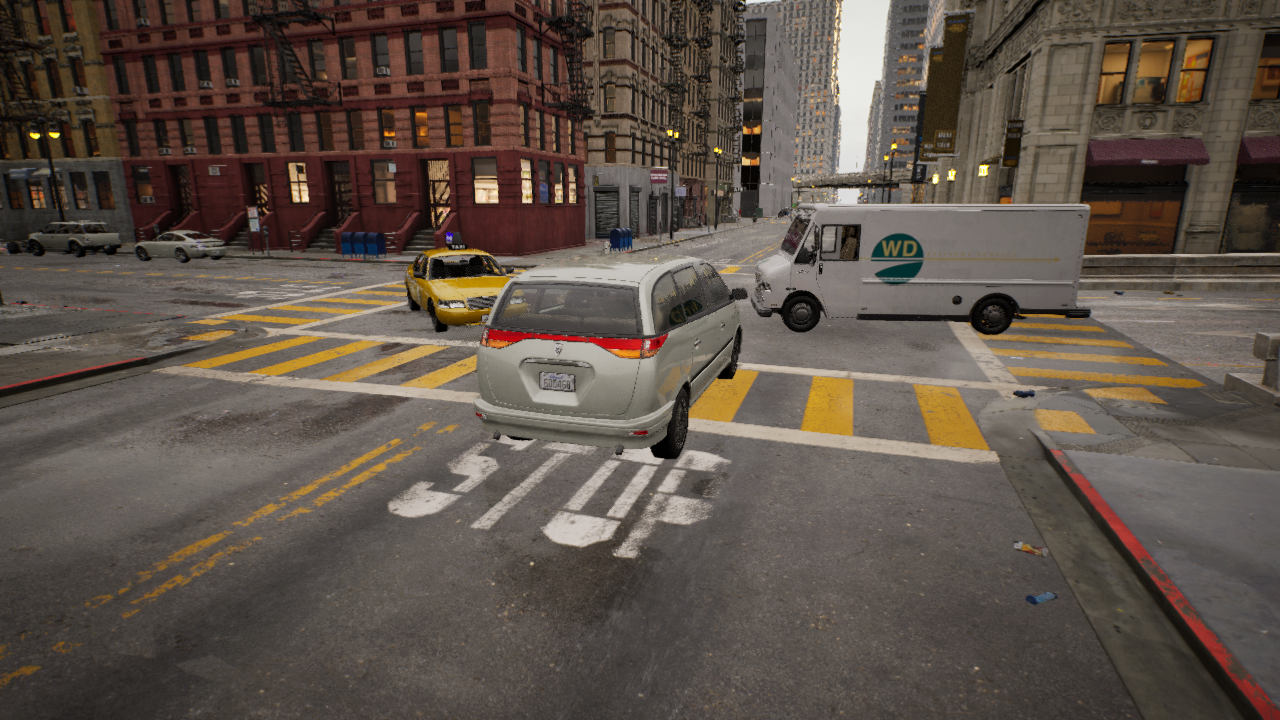
Venue: residential
Lighting: golden hour
Vehicle rig: minivan